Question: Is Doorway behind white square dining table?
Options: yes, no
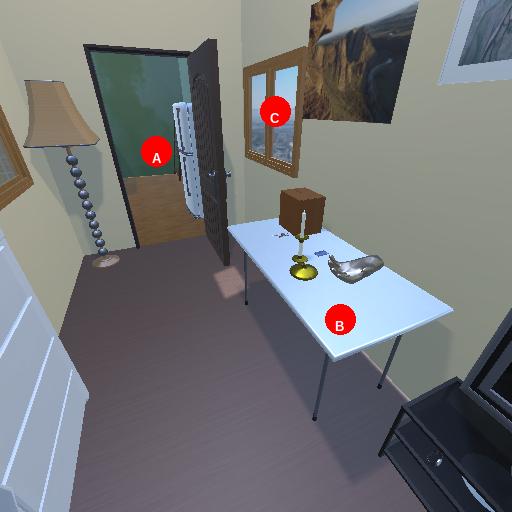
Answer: yes